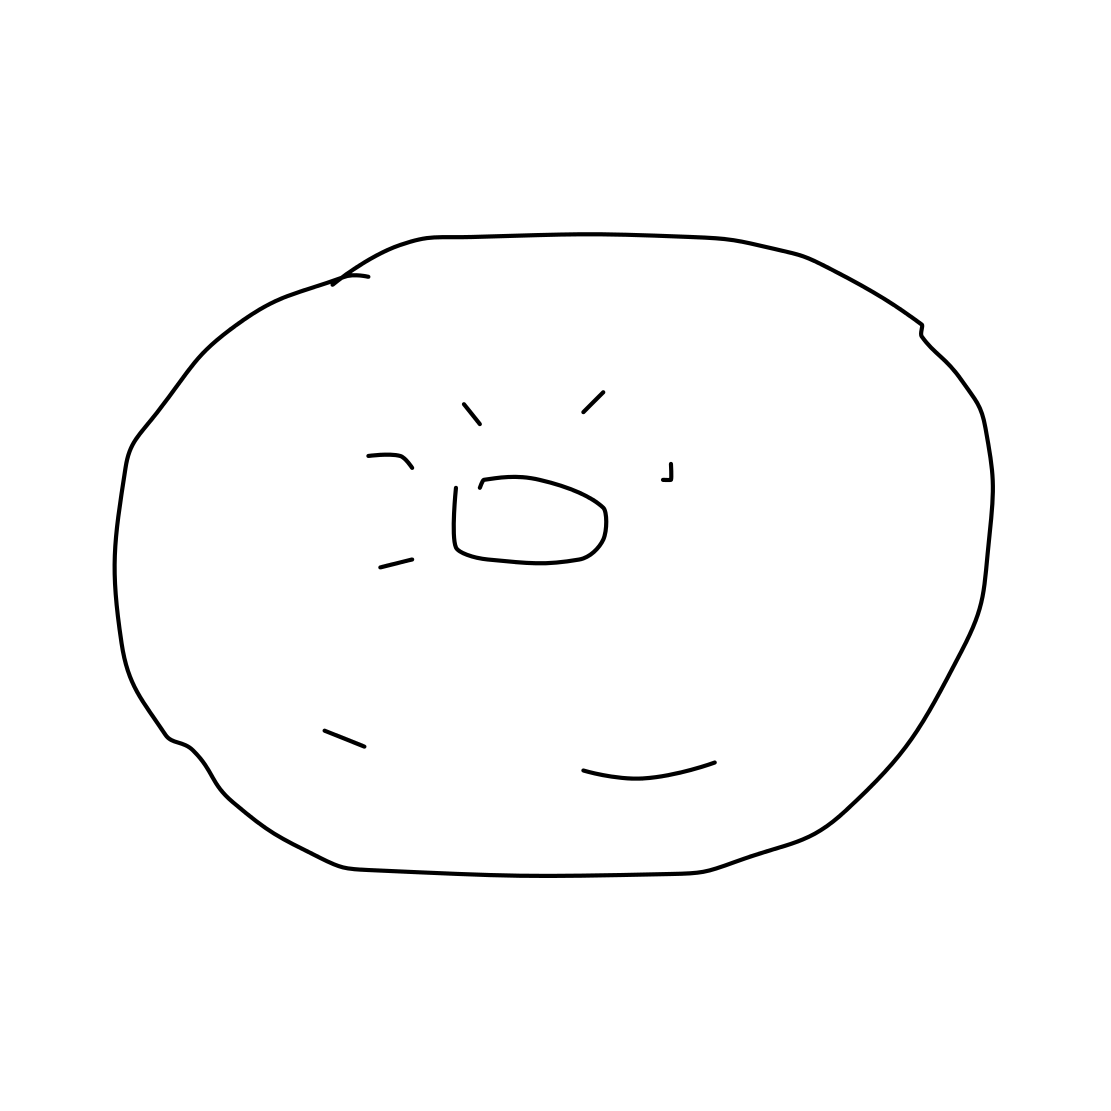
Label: donut